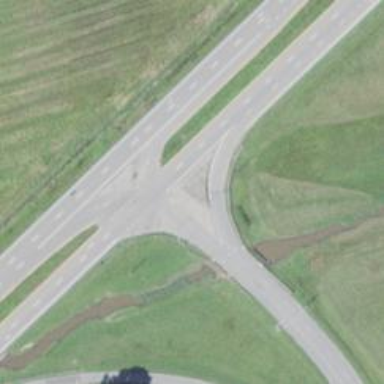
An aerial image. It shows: Trunk link highway.